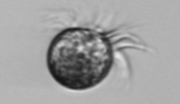
Label: Ciliophora